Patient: sex M, age 30
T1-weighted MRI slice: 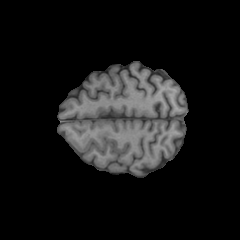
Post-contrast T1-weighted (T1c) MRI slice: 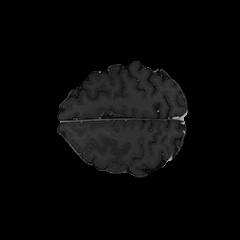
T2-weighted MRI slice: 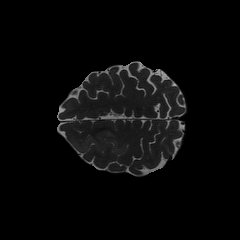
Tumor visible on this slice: yes
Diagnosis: Astrocytoma, IDH-mutant
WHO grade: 4